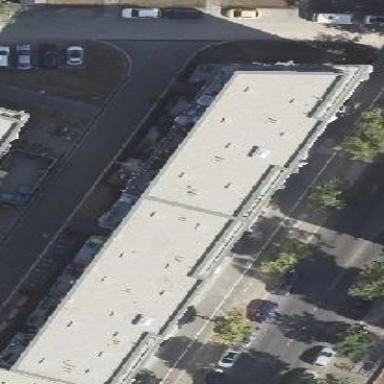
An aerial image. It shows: Building with apartments and flat roof.